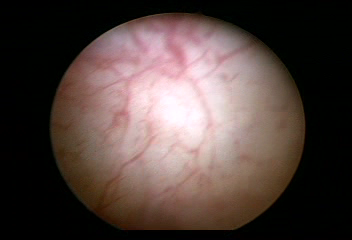
Modality: WLC
Class: Normal mucosa
Bladder cancer association: No